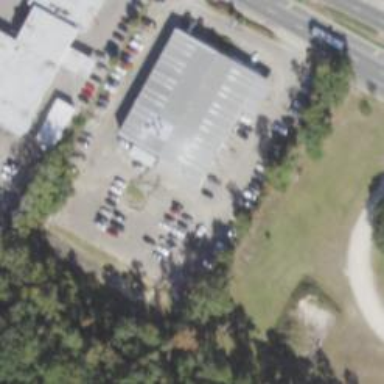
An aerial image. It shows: Commercial area containing car repair shop.